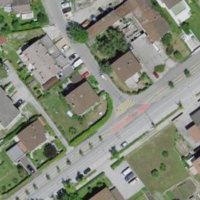
EUNIS habitat code: 54
Species observed at this site:
Melica nutans